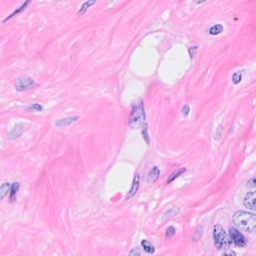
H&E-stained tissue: Breast